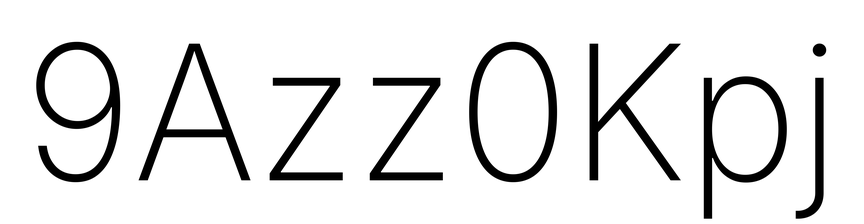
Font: Inter_ExtraLight